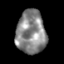
Tissue: skin
Cell type: Epithelial cells
Senescence score: 0.2732
Nuclear area (px): 1245
Mean DAPI intensity: 136.644